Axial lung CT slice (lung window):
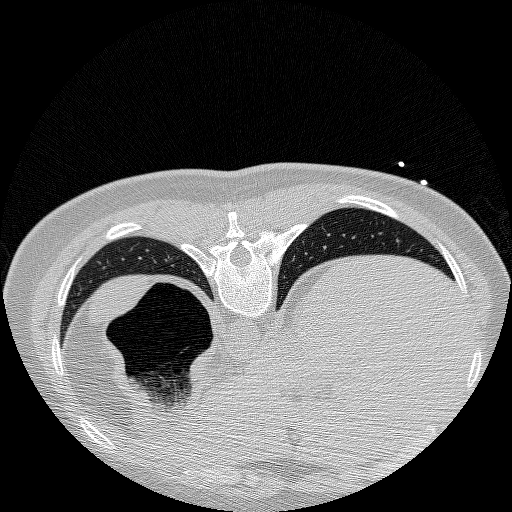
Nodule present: no